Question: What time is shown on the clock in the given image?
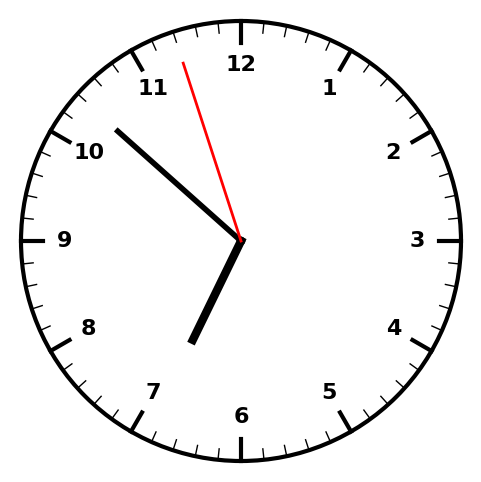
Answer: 06:51:57